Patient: sex M, age 53
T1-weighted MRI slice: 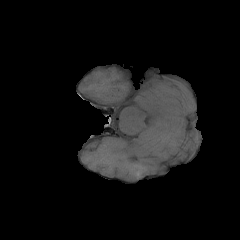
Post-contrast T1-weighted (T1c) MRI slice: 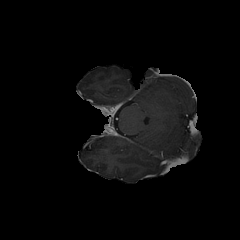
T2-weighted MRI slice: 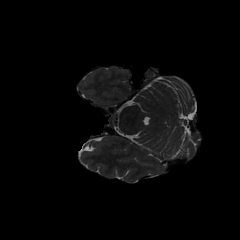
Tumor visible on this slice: no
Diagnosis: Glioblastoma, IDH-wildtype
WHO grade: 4